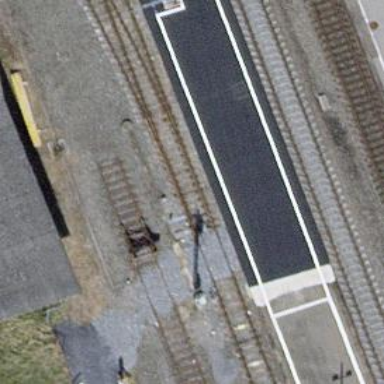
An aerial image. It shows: Railway switch.